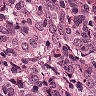
Metastatic tissue present: yes